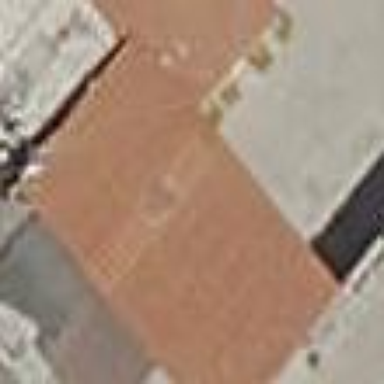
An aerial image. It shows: Detached building.